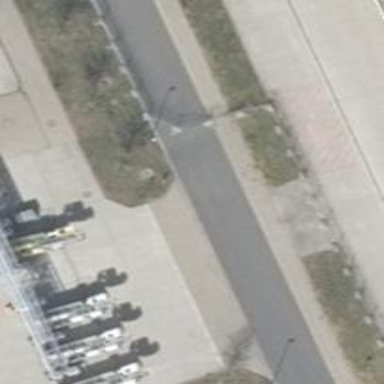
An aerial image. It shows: Asphalt road designated for service vehicles.